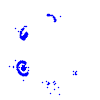
Particle: electron